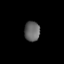
Tissue: lung
Cell type: Others
Senescence score: 0.5564
Nuclear area (px): 301
Mean DAPI intensity: 101.462